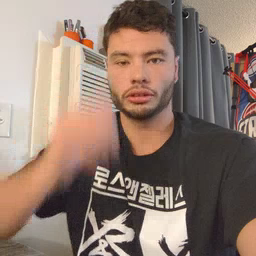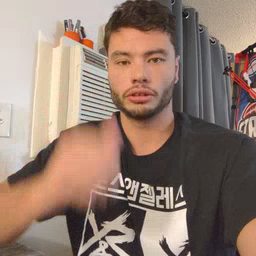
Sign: pen